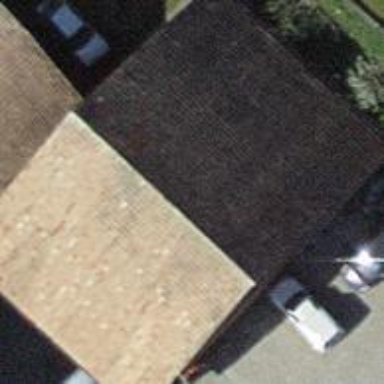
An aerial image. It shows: Building with gabled roof oriented across.